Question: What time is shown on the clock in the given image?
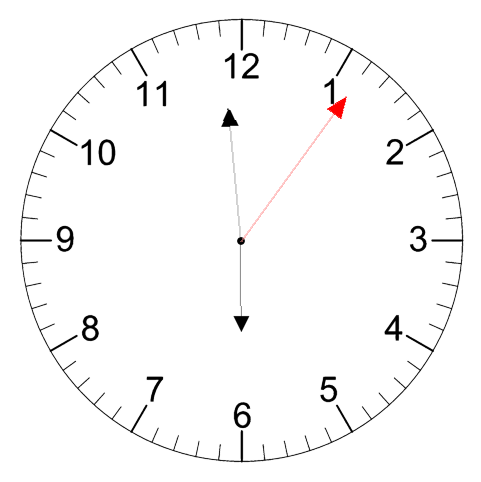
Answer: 05:59:06